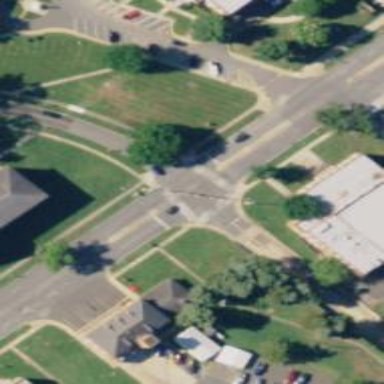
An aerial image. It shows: Uncontrolled road crossing.